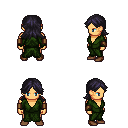
a pixel art fantasy rpg character, male body template, human, tanned skin, green robe, metal pants, raven loose hair, leather bracers, brown shoes, four views (front, back, left, right), 2x2 character sprite sheet, small pixel art, hard edges, no anti-aliasing